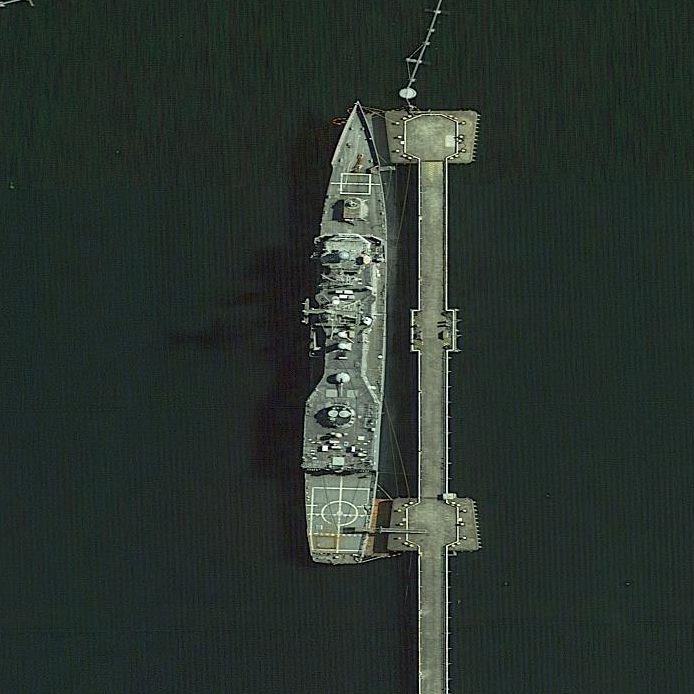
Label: cruiser